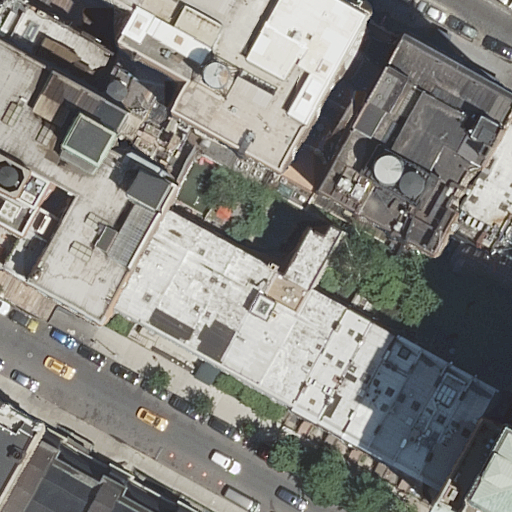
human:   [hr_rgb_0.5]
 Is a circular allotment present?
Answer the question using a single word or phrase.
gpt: no

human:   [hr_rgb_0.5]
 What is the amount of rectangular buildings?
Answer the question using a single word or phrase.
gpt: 14

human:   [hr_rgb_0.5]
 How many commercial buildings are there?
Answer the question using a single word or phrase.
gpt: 0

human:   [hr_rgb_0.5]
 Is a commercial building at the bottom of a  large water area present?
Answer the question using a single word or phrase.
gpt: no

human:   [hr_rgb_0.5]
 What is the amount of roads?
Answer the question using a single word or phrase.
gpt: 2

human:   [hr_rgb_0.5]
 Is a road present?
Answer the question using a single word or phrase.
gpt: yes

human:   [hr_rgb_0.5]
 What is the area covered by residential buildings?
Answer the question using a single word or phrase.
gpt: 6873m2

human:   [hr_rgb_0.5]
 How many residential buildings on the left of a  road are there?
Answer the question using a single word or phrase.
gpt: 13

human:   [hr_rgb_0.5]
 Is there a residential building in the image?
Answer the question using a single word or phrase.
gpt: yes

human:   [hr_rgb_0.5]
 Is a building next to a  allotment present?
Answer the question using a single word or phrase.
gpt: no

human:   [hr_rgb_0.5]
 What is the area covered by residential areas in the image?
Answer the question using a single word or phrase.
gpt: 0m2

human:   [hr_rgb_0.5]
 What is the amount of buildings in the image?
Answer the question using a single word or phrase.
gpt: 19

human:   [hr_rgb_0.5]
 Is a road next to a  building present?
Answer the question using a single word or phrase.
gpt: yes

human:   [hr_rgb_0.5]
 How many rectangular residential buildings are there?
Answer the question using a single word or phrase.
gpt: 14

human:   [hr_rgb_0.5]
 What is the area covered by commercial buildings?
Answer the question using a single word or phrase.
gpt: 0m2

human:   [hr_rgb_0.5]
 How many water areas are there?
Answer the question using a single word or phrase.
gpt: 0

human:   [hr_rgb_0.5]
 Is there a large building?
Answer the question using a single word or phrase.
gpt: yes

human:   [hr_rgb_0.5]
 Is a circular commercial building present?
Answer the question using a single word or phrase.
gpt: no

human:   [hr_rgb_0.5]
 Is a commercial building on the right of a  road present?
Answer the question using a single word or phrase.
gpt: no

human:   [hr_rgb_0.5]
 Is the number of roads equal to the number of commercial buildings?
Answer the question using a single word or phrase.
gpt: no

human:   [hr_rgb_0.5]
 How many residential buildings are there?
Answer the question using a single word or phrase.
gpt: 19

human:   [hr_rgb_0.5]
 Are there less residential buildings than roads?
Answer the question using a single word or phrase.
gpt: no

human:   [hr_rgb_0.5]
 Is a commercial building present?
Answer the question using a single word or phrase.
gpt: no

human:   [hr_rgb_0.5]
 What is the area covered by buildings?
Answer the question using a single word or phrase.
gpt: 6873m2

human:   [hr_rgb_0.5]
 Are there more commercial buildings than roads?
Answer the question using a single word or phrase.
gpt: no

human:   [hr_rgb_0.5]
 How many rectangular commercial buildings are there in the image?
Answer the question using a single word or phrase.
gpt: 0

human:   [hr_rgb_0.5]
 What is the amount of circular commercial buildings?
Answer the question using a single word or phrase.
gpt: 0

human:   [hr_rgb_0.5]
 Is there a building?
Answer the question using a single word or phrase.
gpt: yes

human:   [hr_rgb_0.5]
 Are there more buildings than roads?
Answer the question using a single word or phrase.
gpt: yes

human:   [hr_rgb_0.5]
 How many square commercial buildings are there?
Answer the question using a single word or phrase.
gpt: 0

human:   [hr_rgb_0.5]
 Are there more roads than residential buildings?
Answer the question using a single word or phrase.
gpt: no

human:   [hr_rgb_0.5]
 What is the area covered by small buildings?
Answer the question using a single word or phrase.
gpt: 98m2

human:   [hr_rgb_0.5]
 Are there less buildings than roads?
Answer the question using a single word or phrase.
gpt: no

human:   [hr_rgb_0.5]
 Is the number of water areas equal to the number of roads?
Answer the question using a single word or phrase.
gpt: no

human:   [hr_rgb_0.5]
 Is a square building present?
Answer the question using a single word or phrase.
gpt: no

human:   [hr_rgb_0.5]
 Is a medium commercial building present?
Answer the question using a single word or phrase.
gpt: no

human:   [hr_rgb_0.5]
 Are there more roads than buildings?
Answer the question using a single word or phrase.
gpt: no

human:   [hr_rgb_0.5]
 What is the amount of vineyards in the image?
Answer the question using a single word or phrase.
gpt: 0

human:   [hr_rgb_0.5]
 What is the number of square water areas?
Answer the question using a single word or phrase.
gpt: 0

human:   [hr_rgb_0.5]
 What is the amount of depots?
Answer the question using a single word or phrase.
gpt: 0

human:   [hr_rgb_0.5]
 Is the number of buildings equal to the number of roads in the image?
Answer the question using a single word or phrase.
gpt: no

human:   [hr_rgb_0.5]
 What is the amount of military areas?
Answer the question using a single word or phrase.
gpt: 0

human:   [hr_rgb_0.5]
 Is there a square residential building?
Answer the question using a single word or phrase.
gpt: no

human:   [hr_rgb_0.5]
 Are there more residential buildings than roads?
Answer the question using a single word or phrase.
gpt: yes

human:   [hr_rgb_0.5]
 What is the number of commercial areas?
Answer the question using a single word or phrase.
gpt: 0

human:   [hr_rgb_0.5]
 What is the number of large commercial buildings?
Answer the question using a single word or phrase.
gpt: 0

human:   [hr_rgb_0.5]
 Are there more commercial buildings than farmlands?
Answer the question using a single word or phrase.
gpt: no

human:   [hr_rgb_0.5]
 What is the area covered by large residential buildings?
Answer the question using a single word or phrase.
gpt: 4188m2

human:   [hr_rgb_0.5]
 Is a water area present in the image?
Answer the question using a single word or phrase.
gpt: no

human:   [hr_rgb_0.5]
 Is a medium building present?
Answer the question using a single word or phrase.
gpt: yes

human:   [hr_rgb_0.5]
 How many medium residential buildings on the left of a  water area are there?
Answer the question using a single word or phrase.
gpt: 0

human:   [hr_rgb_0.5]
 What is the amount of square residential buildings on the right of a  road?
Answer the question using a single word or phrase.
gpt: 0

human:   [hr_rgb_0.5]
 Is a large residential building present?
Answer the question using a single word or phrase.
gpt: yes

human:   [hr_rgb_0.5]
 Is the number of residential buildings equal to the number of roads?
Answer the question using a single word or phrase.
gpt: no

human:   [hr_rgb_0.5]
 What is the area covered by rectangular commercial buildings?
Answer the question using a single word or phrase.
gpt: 0m2

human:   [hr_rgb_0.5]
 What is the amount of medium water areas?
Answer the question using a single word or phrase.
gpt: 0

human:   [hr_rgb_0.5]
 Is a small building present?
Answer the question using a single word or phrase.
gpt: yes

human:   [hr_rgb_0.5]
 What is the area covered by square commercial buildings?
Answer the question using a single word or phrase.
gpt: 0m2

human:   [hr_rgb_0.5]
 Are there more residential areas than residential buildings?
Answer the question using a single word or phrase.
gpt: no

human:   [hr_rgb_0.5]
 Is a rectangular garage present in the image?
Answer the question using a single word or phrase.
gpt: no

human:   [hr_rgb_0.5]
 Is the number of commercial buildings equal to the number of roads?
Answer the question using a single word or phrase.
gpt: no

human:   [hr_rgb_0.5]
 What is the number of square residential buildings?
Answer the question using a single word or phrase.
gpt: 0

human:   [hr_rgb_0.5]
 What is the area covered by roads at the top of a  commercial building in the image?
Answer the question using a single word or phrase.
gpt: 0m2

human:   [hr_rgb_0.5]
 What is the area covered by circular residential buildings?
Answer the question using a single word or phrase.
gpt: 0m2